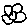
Label: flower